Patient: sex M, age 47
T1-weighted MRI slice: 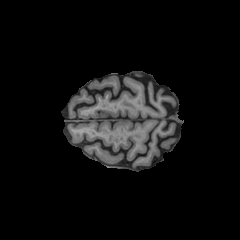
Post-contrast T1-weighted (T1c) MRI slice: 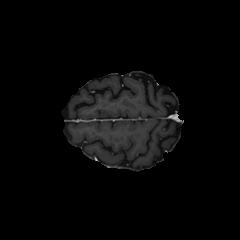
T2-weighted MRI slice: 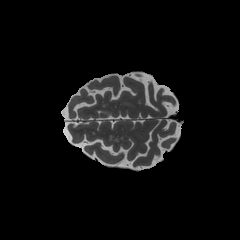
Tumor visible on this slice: no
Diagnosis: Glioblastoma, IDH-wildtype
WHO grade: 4